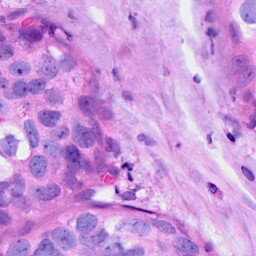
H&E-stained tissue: Breast